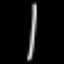
Label: line